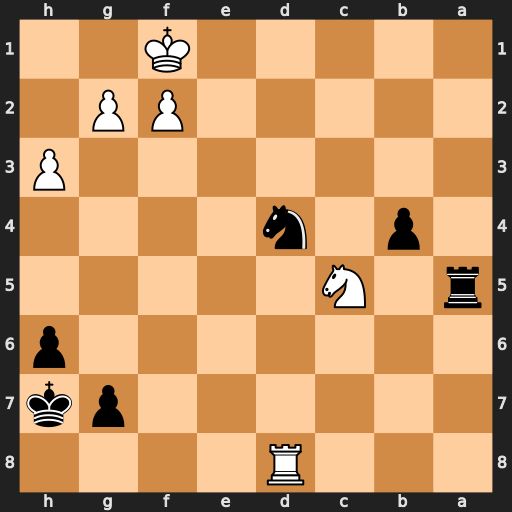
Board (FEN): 3R4/6pk/7p/r1N5/1p1n4/7P/5PP1/5K2
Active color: b
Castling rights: -
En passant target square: -
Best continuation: Ra1#